Field crop: maize
Growth stage: 2
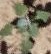
Species: chenopodium